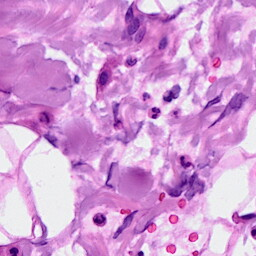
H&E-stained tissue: Breast